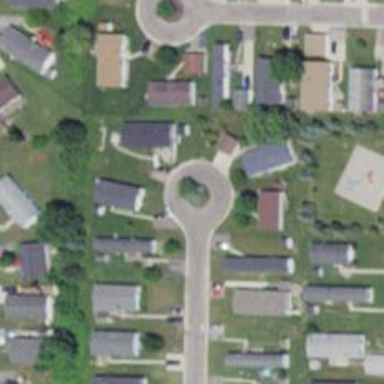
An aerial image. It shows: Turning loop on the road.